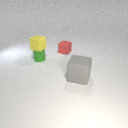
small green rubber cylinder below small yellow rubber cube